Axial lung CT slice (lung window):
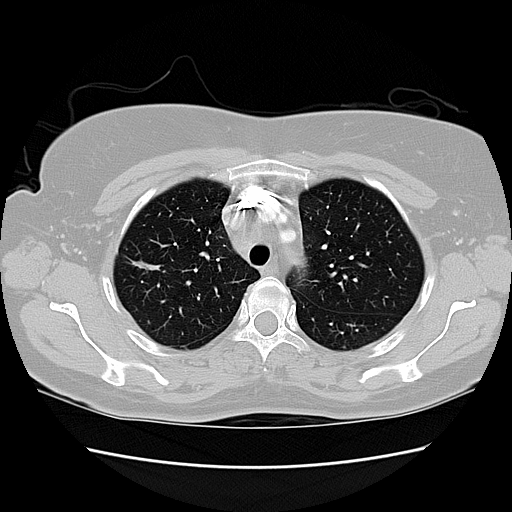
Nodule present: no